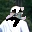
Label: 4